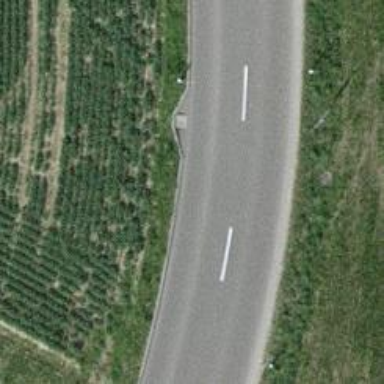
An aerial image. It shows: Secondary road with asphalt surface.